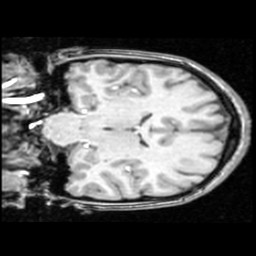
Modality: T1w
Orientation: coronal
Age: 15
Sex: female
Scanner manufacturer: ge
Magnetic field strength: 1.5 T
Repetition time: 0.03333 s
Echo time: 0.008 s